Question: I'm using IBM Domino Designer 9.0.1. I have a server locally installed, and I have an ODP project associated to the nsf. Recently I've been opening Domino Designer to have it completely forget the nsf elements (have a look at the picture). Preferences/General/Workspace is set to 'Refresh automatically' and Build automatically is turned off.
I've tried: Refreh (no effect), Build (no effect), Sync (Progress bar gets filled with 'Updating File Menu based on Navigator Filter' but no progress).
The only thing that seems to work is re-associating the ODP to a new nsf.
Anybody have anything similar? Should I just reinstall Domino Designer? Because, you know, that's just loads of fun!

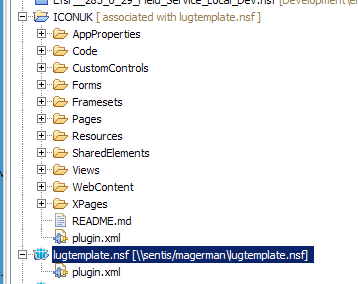
Answer: I had a similar issue but with an older version of Designer (8.5 or 8.01). Currently at 9.01 and haven't had the issue. I believe I had to <URL> to solve the issue.
I found another <URL> showed anything going on in the background.